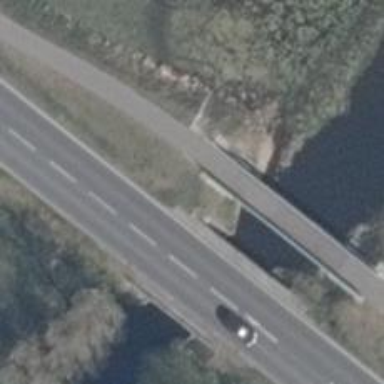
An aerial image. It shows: Path over bridge with asphalt surface.